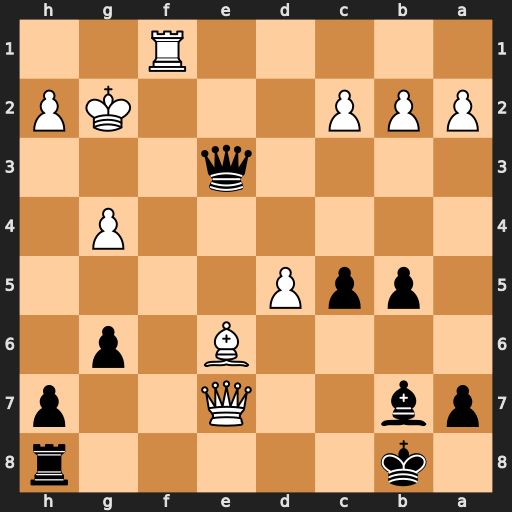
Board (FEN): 1k5r/pb2Q2p/4B1p1/1ppP4/6P1/4q3/PPP3KP/5R2
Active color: b
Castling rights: -
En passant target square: -
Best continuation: Bxd5+ Bxd5 Qxe7